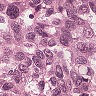
Metastatic tissue present: yes